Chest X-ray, AP view. Patient: 41 years old, sex M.
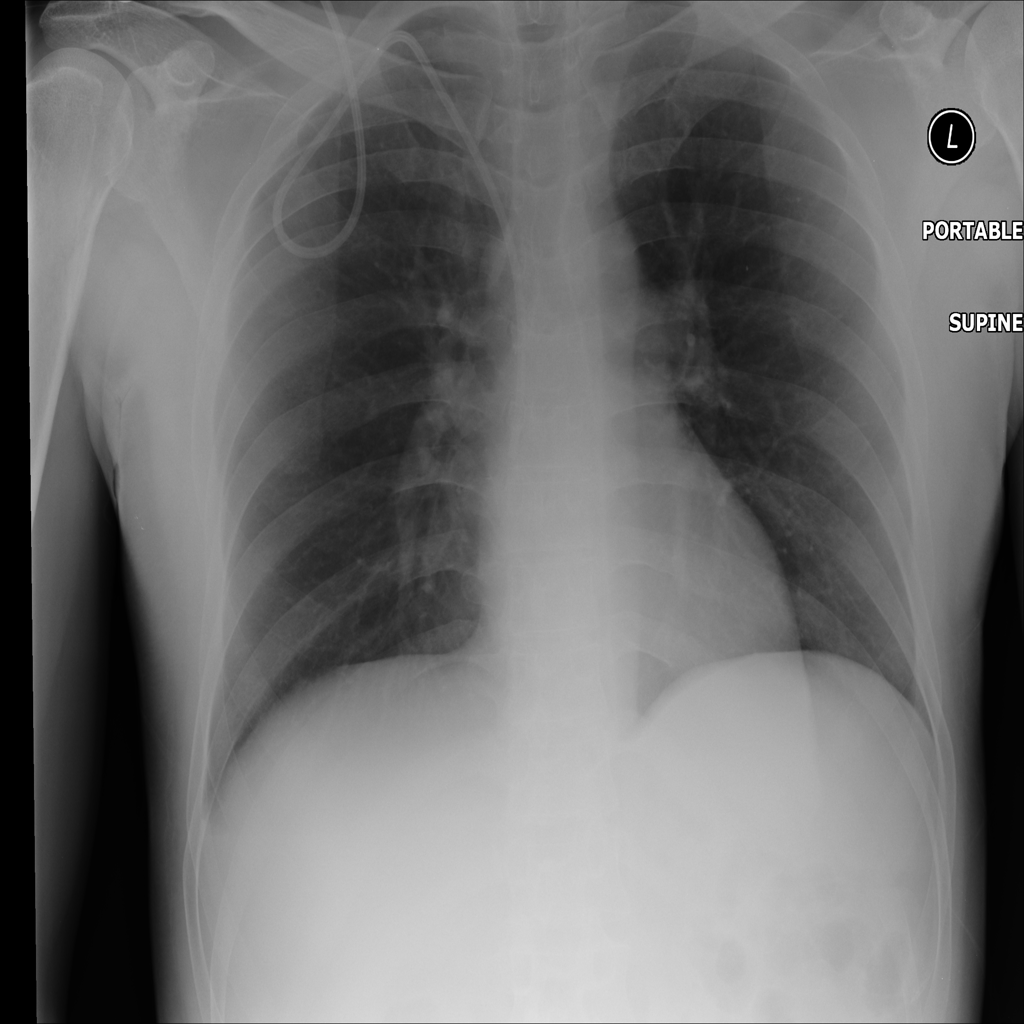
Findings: No Finding